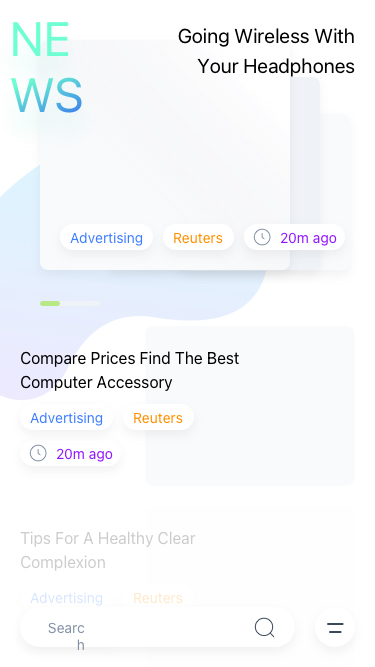
Text in this UI design:
20m ago
Reuters
Advertising
Compare Prices Find The Best Computer Accessory
20m ago
Reuters
Advertising
Tips For A Healthy Clear Complexion
20m ago
Reuters
Advertising
Going Wireless With Your Headphones
Search
NE
WS